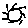
Label: sun